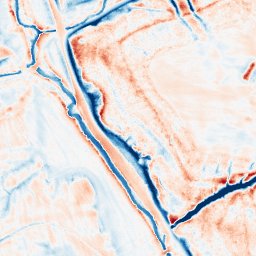
Category: classical
Decomposition family: gaussian_anisotropic
Decomposition parameters: sigma_x: 5
sigma_y: 5
Upsampling method: bicubic_16x
Upsampling parameters: scale: 16
Upsampling scale: 16